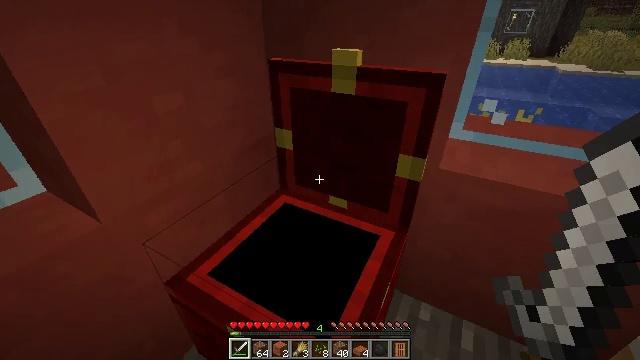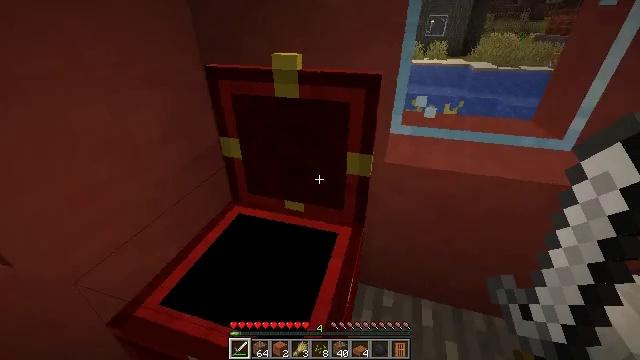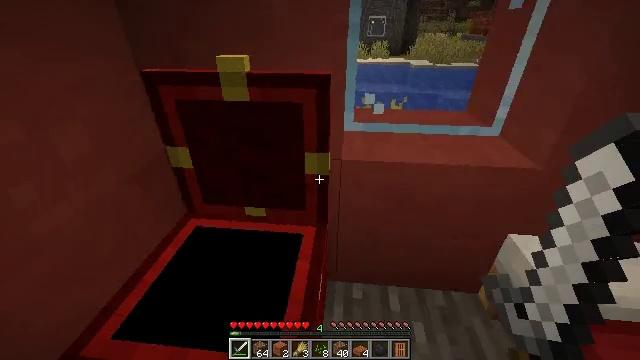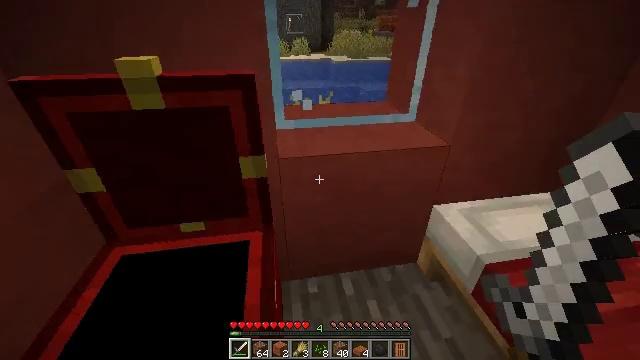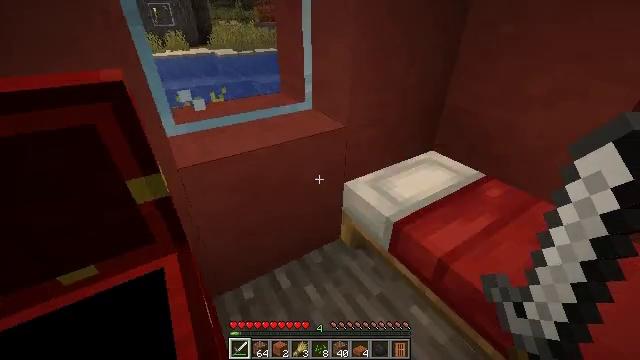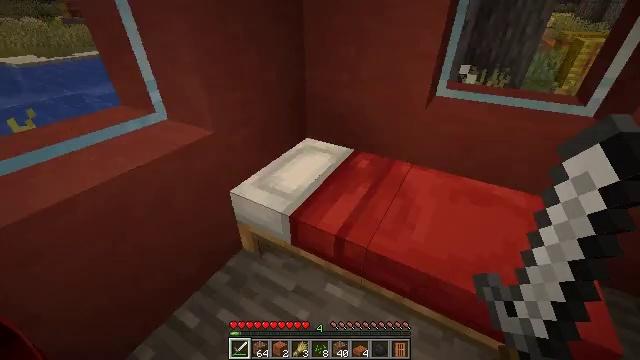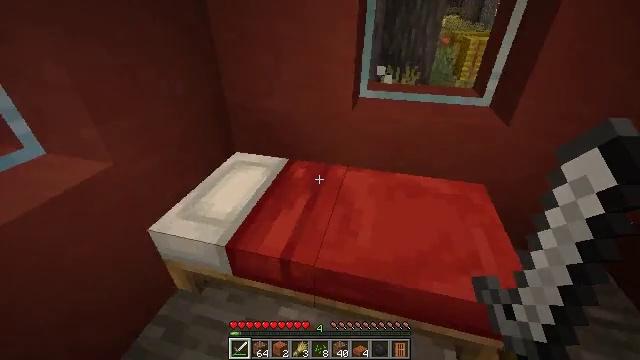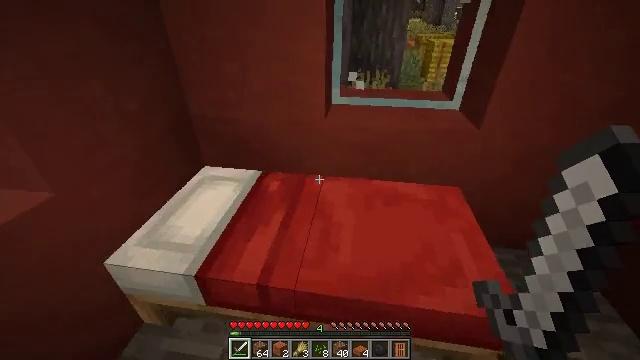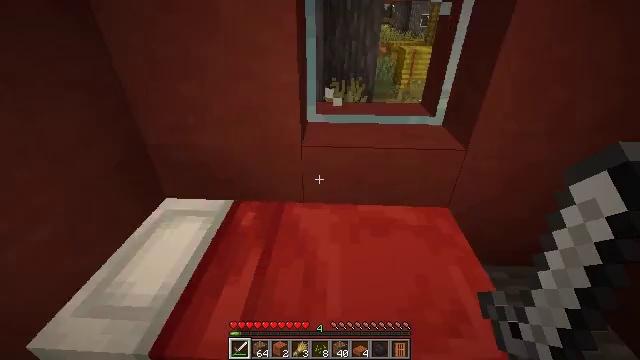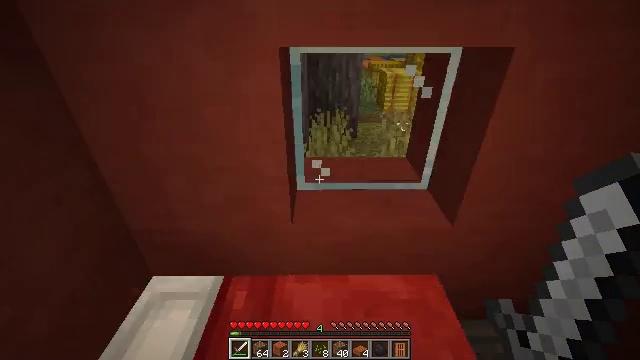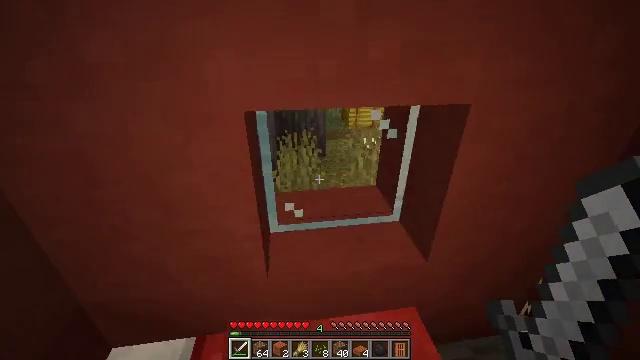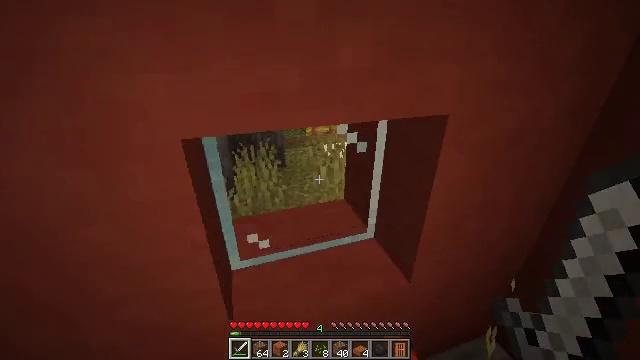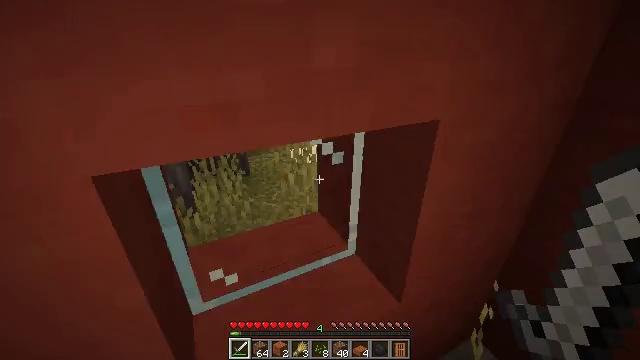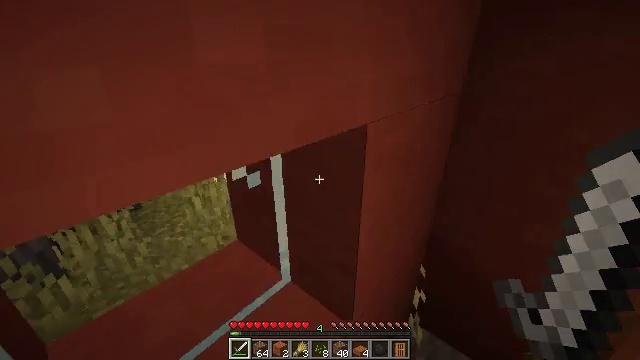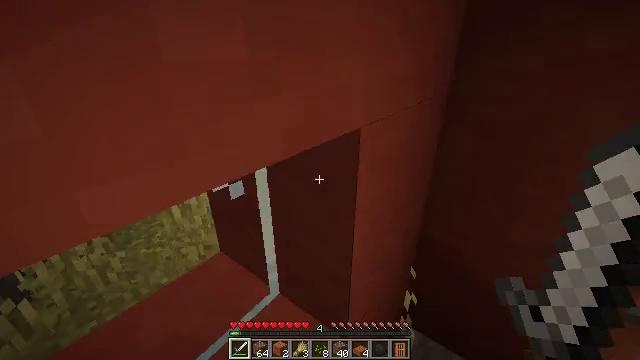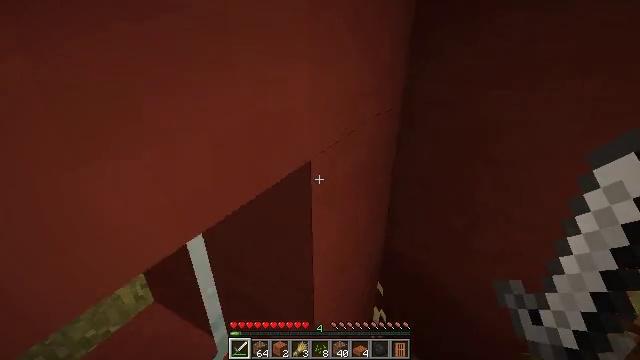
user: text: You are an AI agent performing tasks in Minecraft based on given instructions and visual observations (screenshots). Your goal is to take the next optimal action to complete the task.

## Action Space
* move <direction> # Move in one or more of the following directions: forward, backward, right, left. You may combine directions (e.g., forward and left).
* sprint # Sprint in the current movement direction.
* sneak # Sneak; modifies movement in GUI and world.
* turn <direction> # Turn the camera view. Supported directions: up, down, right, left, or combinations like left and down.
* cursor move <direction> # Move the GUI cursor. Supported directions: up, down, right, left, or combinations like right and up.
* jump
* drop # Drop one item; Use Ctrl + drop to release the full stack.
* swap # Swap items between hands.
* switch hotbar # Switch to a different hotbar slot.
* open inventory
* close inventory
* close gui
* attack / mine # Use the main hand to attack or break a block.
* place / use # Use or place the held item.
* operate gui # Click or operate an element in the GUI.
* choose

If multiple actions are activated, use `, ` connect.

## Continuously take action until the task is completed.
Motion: motion action
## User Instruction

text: Mine sand by the water.
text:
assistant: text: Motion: turn right
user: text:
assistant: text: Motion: turn right
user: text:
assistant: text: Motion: turn right
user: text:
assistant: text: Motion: turn right and down
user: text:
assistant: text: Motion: move forward, turn right and down
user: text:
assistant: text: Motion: move forward, turn right
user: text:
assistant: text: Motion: move forward, turn right
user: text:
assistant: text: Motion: move forward, turn right and up
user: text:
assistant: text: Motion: move forward, turn right and up
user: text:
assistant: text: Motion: move forward, turn right and up
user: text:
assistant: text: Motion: move forward, turn right and up
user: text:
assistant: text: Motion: move forward, turn right
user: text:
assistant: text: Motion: move forward, turn right
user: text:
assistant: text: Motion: move forward, turn right
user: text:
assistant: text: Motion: move forward, turn right
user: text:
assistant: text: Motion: move forward, turn right
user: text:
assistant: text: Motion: move forward, turn right
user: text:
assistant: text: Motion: move forward, turn right
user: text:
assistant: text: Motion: move forward, turn right
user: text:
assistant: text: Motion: move forward, turn right
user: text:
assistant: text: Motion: move forward, turn right
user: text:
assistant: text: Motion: move forward, turn right
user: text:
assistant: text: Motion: move forward, turn right
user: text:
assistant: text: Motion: move forward, turn right
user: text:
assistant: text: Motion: move forward, turn right
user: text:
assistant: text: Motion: move forward, turn right
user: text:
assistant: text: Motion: move forward, turn right
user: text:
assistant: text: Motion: move forward, turn right
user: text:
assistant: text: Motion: move forward, turn right
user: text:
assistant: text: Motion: move forward